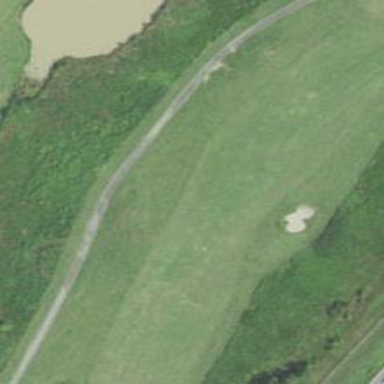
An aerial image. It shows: Grassy area designated as golf fairway.